Field crop: maize
Growth stage: 1
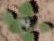
Species: chenopodium